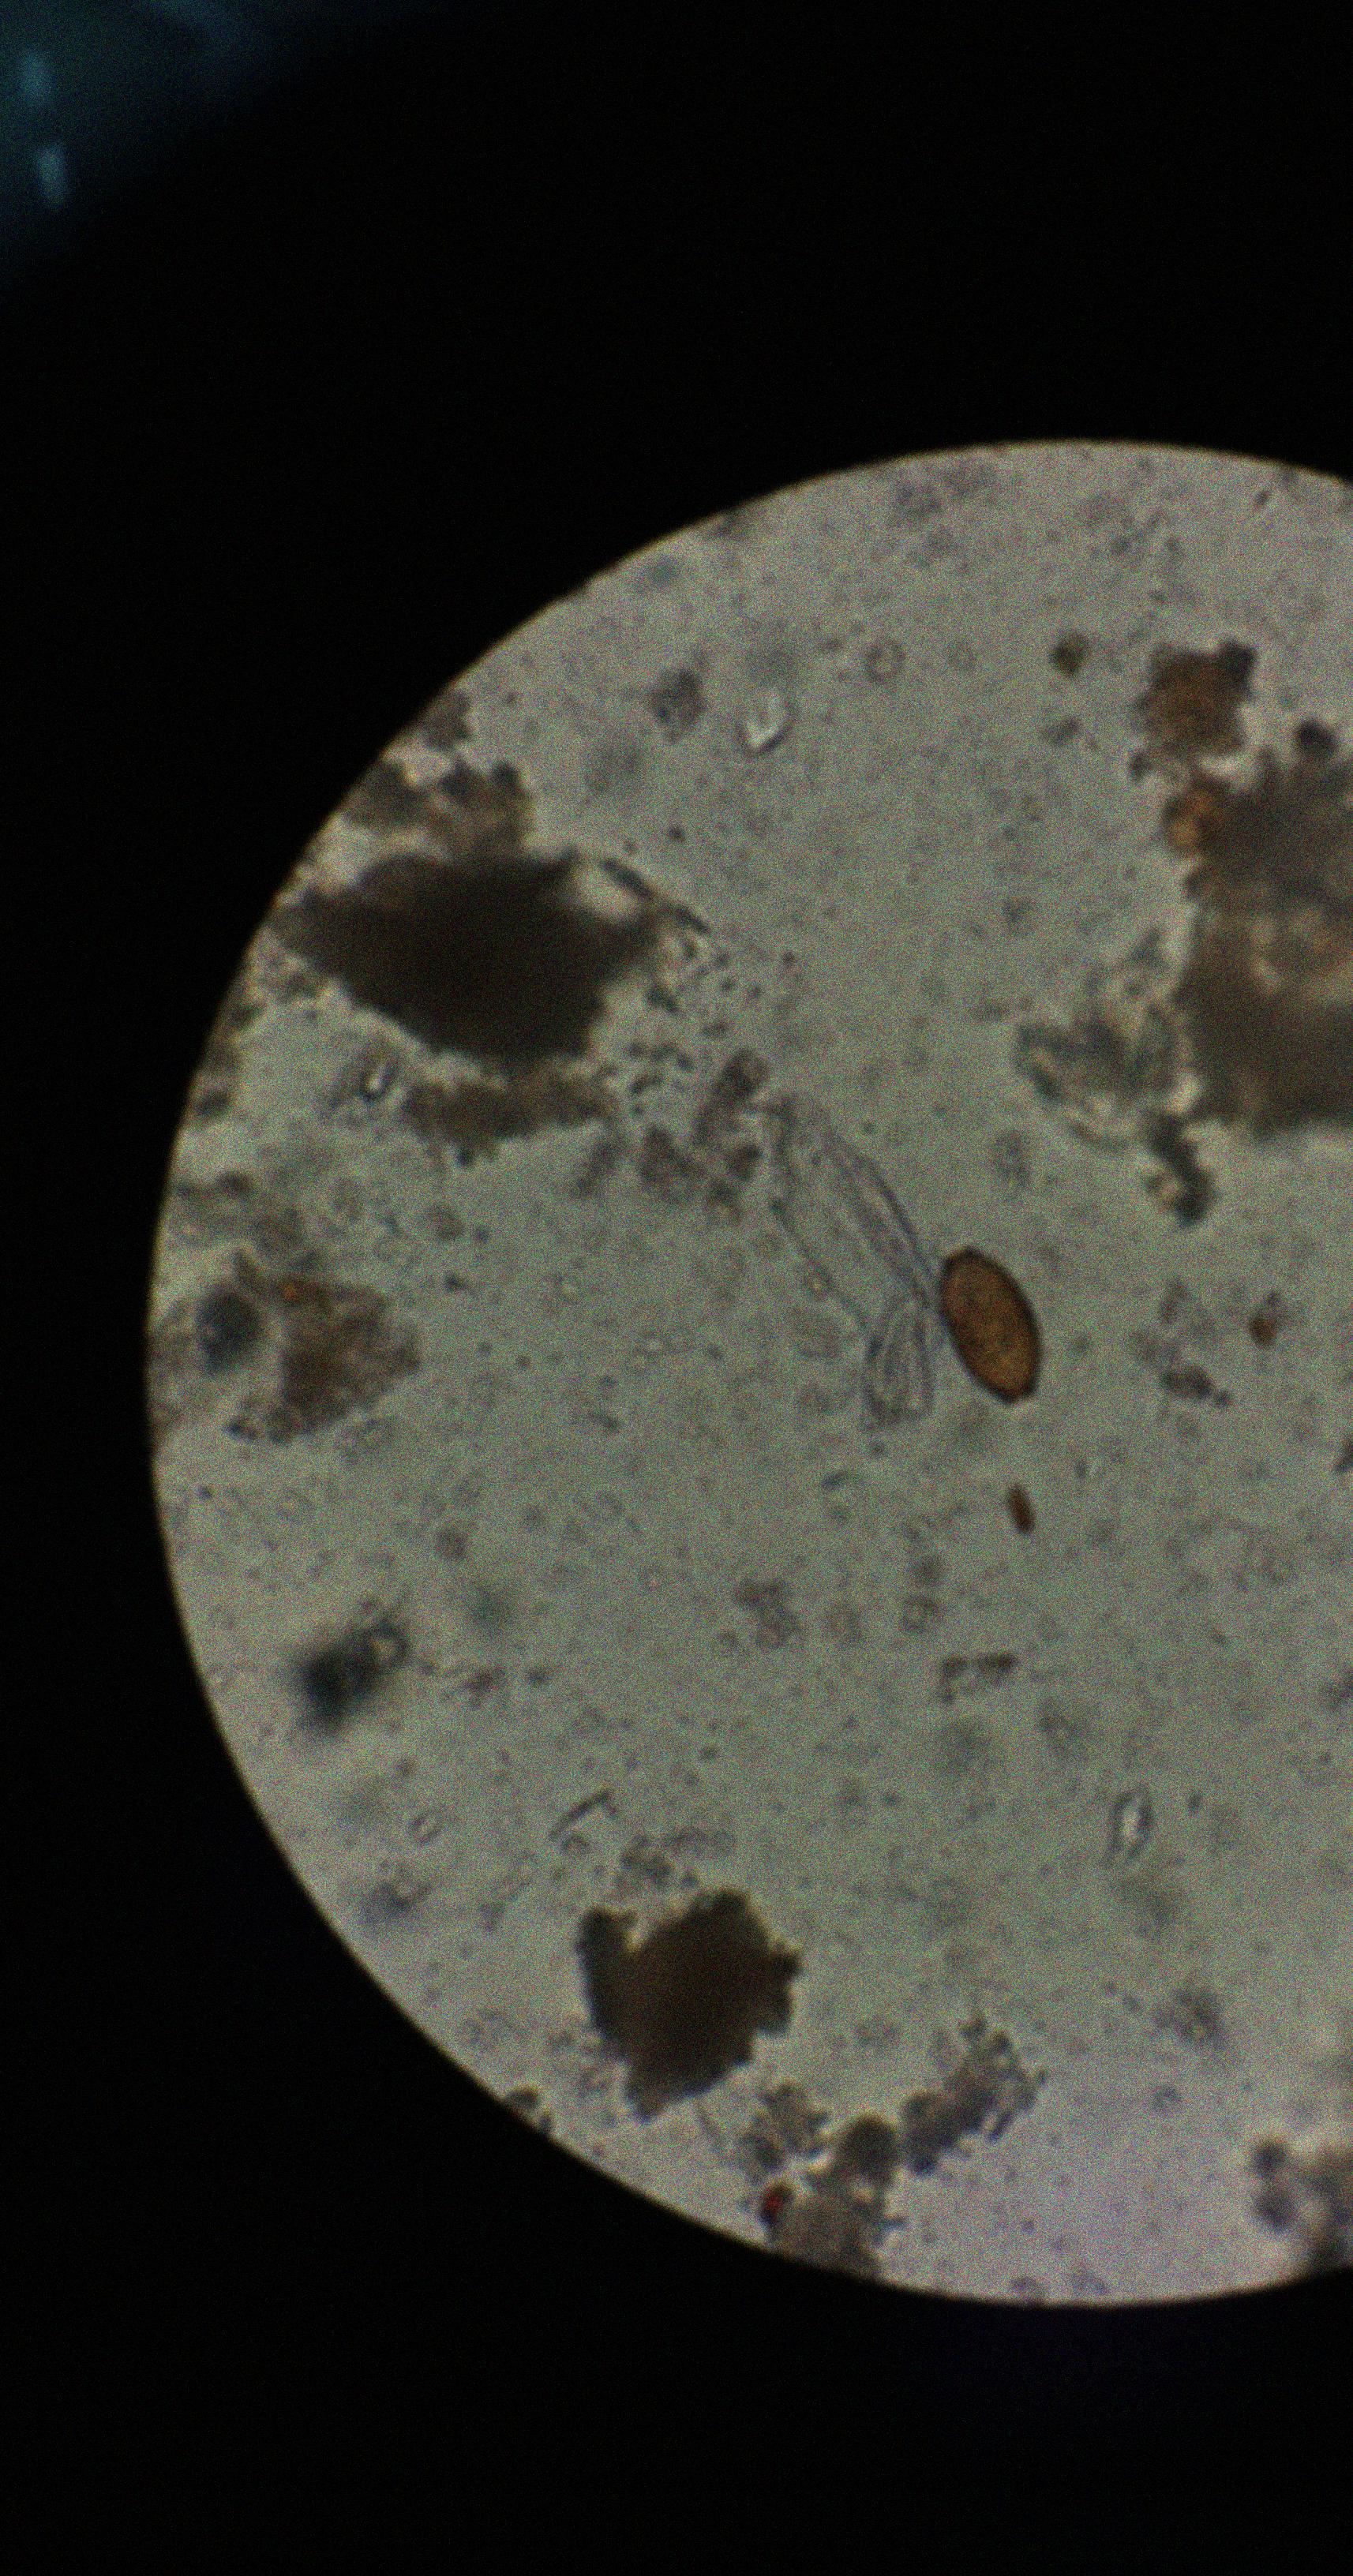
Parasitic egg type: Trichuris trichiura